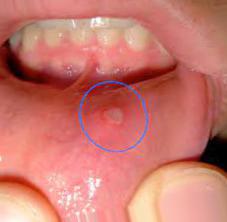
Condition: Mouth Ulcer